Question: I'm using wigh in Java, but that's not important here. I'm not asking for code, but for a hint on how to do this. Language independent.
I have some region (a rectangle for simplicity), and, let's say, a big tiled map which I want to show in this area. The area is not the whole screen, I want to render something around it.

I know about a , but all are either huge pain or unsuitable.
- - -
Guide me.
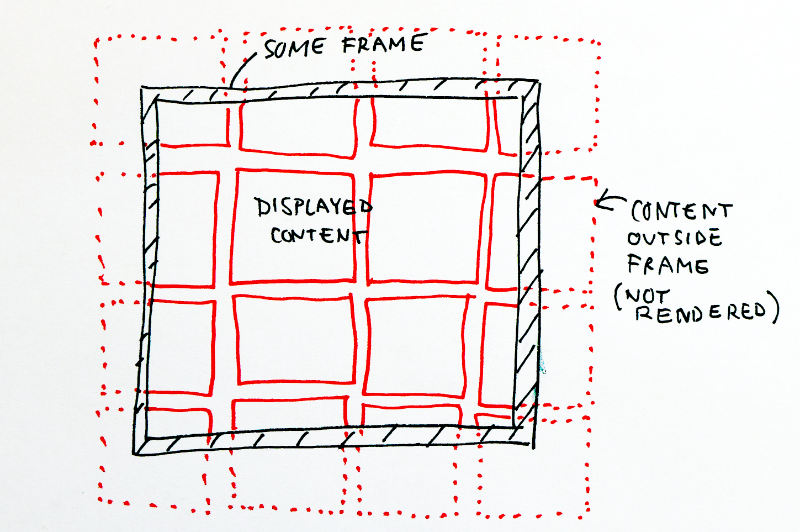
Answer: When your area is guaranteed to be an axis-aligned rectangle, you can just use 'glViewport' and/or 'glScissor' (the latter together with 'glEnable(GL_SCISSOR_TEST)') to prevent OpenGL from rendering outside that rectangle.
In case of modifying the viewport, the image resulting just is scaled to fit the viewport rectangle. Using the scissor test, the area is just "cut out", so not scaled with respect to the viewport setting. But the differences do not really even matter -you can get to the same result via both paths by just adjusting your transformations accordingly. Just note that, if you need to call 'glClear' when you render your "tiled map", the clear operation will not be limited by the currently set viewport, but the scissor test will allow you to even limit the clearing.
If you're area can not be described as an axis-aligned rectangle, I'll recommend having a look at the stencil buffer. The algorithm is simple:
1. Clear stencil buffer to 0.
2. Just render the shape you want your tiled map to appear _only into the stencil buffer.
3. When rendering your tiled map, enable stencil test and set it up so that it will discard fragments for pixels the stencil buffer is 0.
Steps 1 and 2 do only have to be done once (as long as your area is not changing, or your windo size). Have a look at the 'glStencilFunc' and 'glStencilOp' functions for details of how to do that.